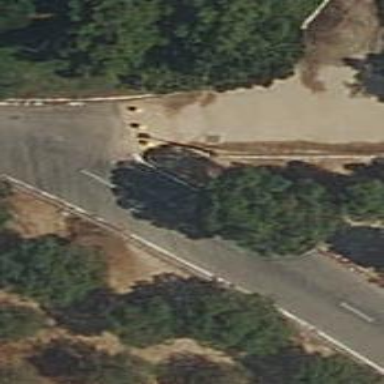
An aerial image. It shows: Concrete service road.